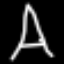
Label: The Eiffel Tower